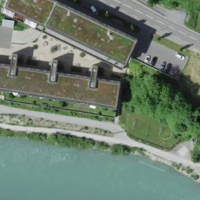
EUNIS habitat code: 25
Species observed at this site:
Cinclus cinclus
Convallaria majalis